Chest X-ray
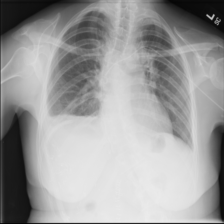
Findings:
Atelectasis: negative
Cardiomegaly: negative
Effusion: negative
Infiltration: negative
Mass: negative
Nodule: negative
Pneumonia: negative
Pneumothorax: negative
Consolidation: negative
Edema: negative
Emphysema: negative
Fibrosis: negative
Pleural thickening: positive
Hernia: negative